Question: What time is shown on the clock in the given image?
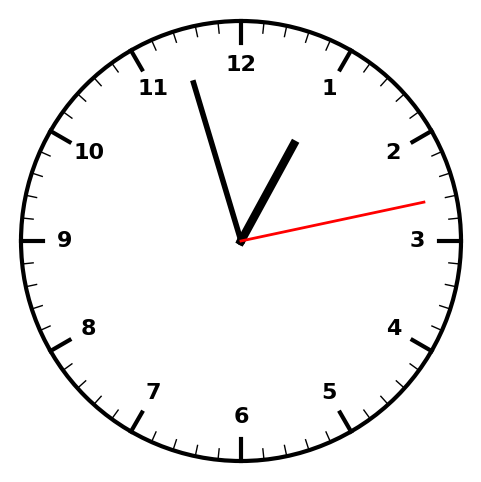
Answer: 12:57:13